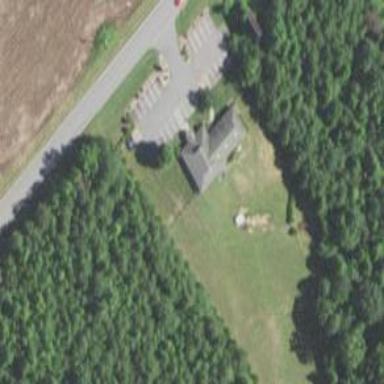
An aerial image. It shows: Veterinary facility.